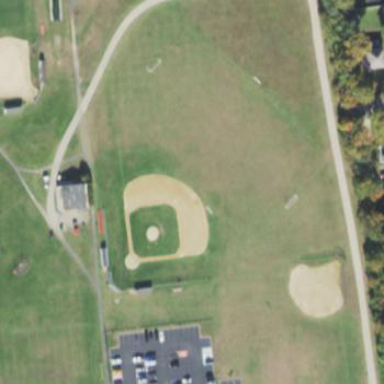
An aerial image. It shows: Baseball pitch for leisure land.